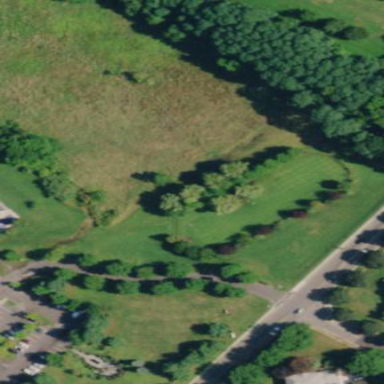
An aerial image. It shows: Fenced dog park area for leisure land.